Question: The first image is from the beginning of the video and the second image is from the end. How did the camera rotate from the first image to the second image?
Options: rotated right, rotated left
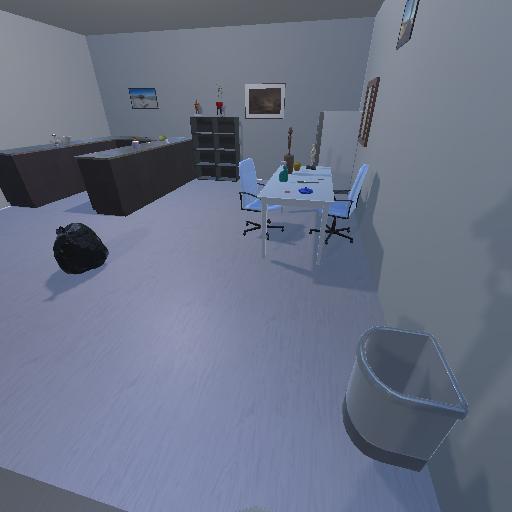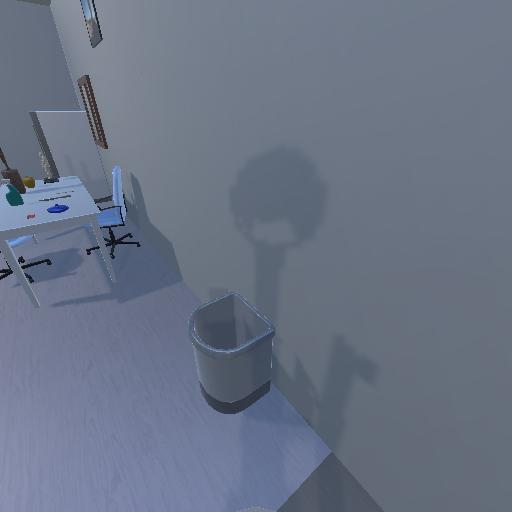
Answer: rotated right